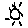
Label: sun